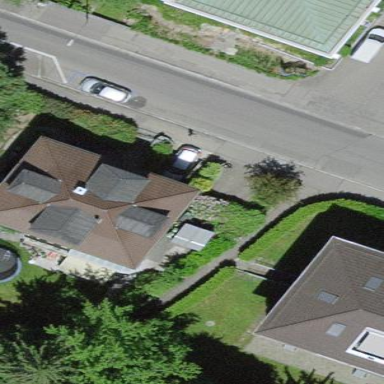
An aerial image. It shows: Residential building with hipped roof.